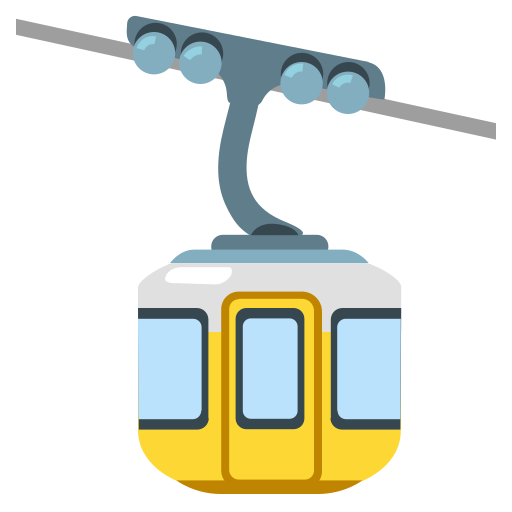
Emoji: 🚡